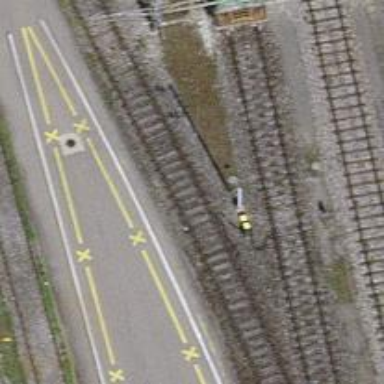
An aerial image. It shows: Single-track railway siding.